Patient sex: F
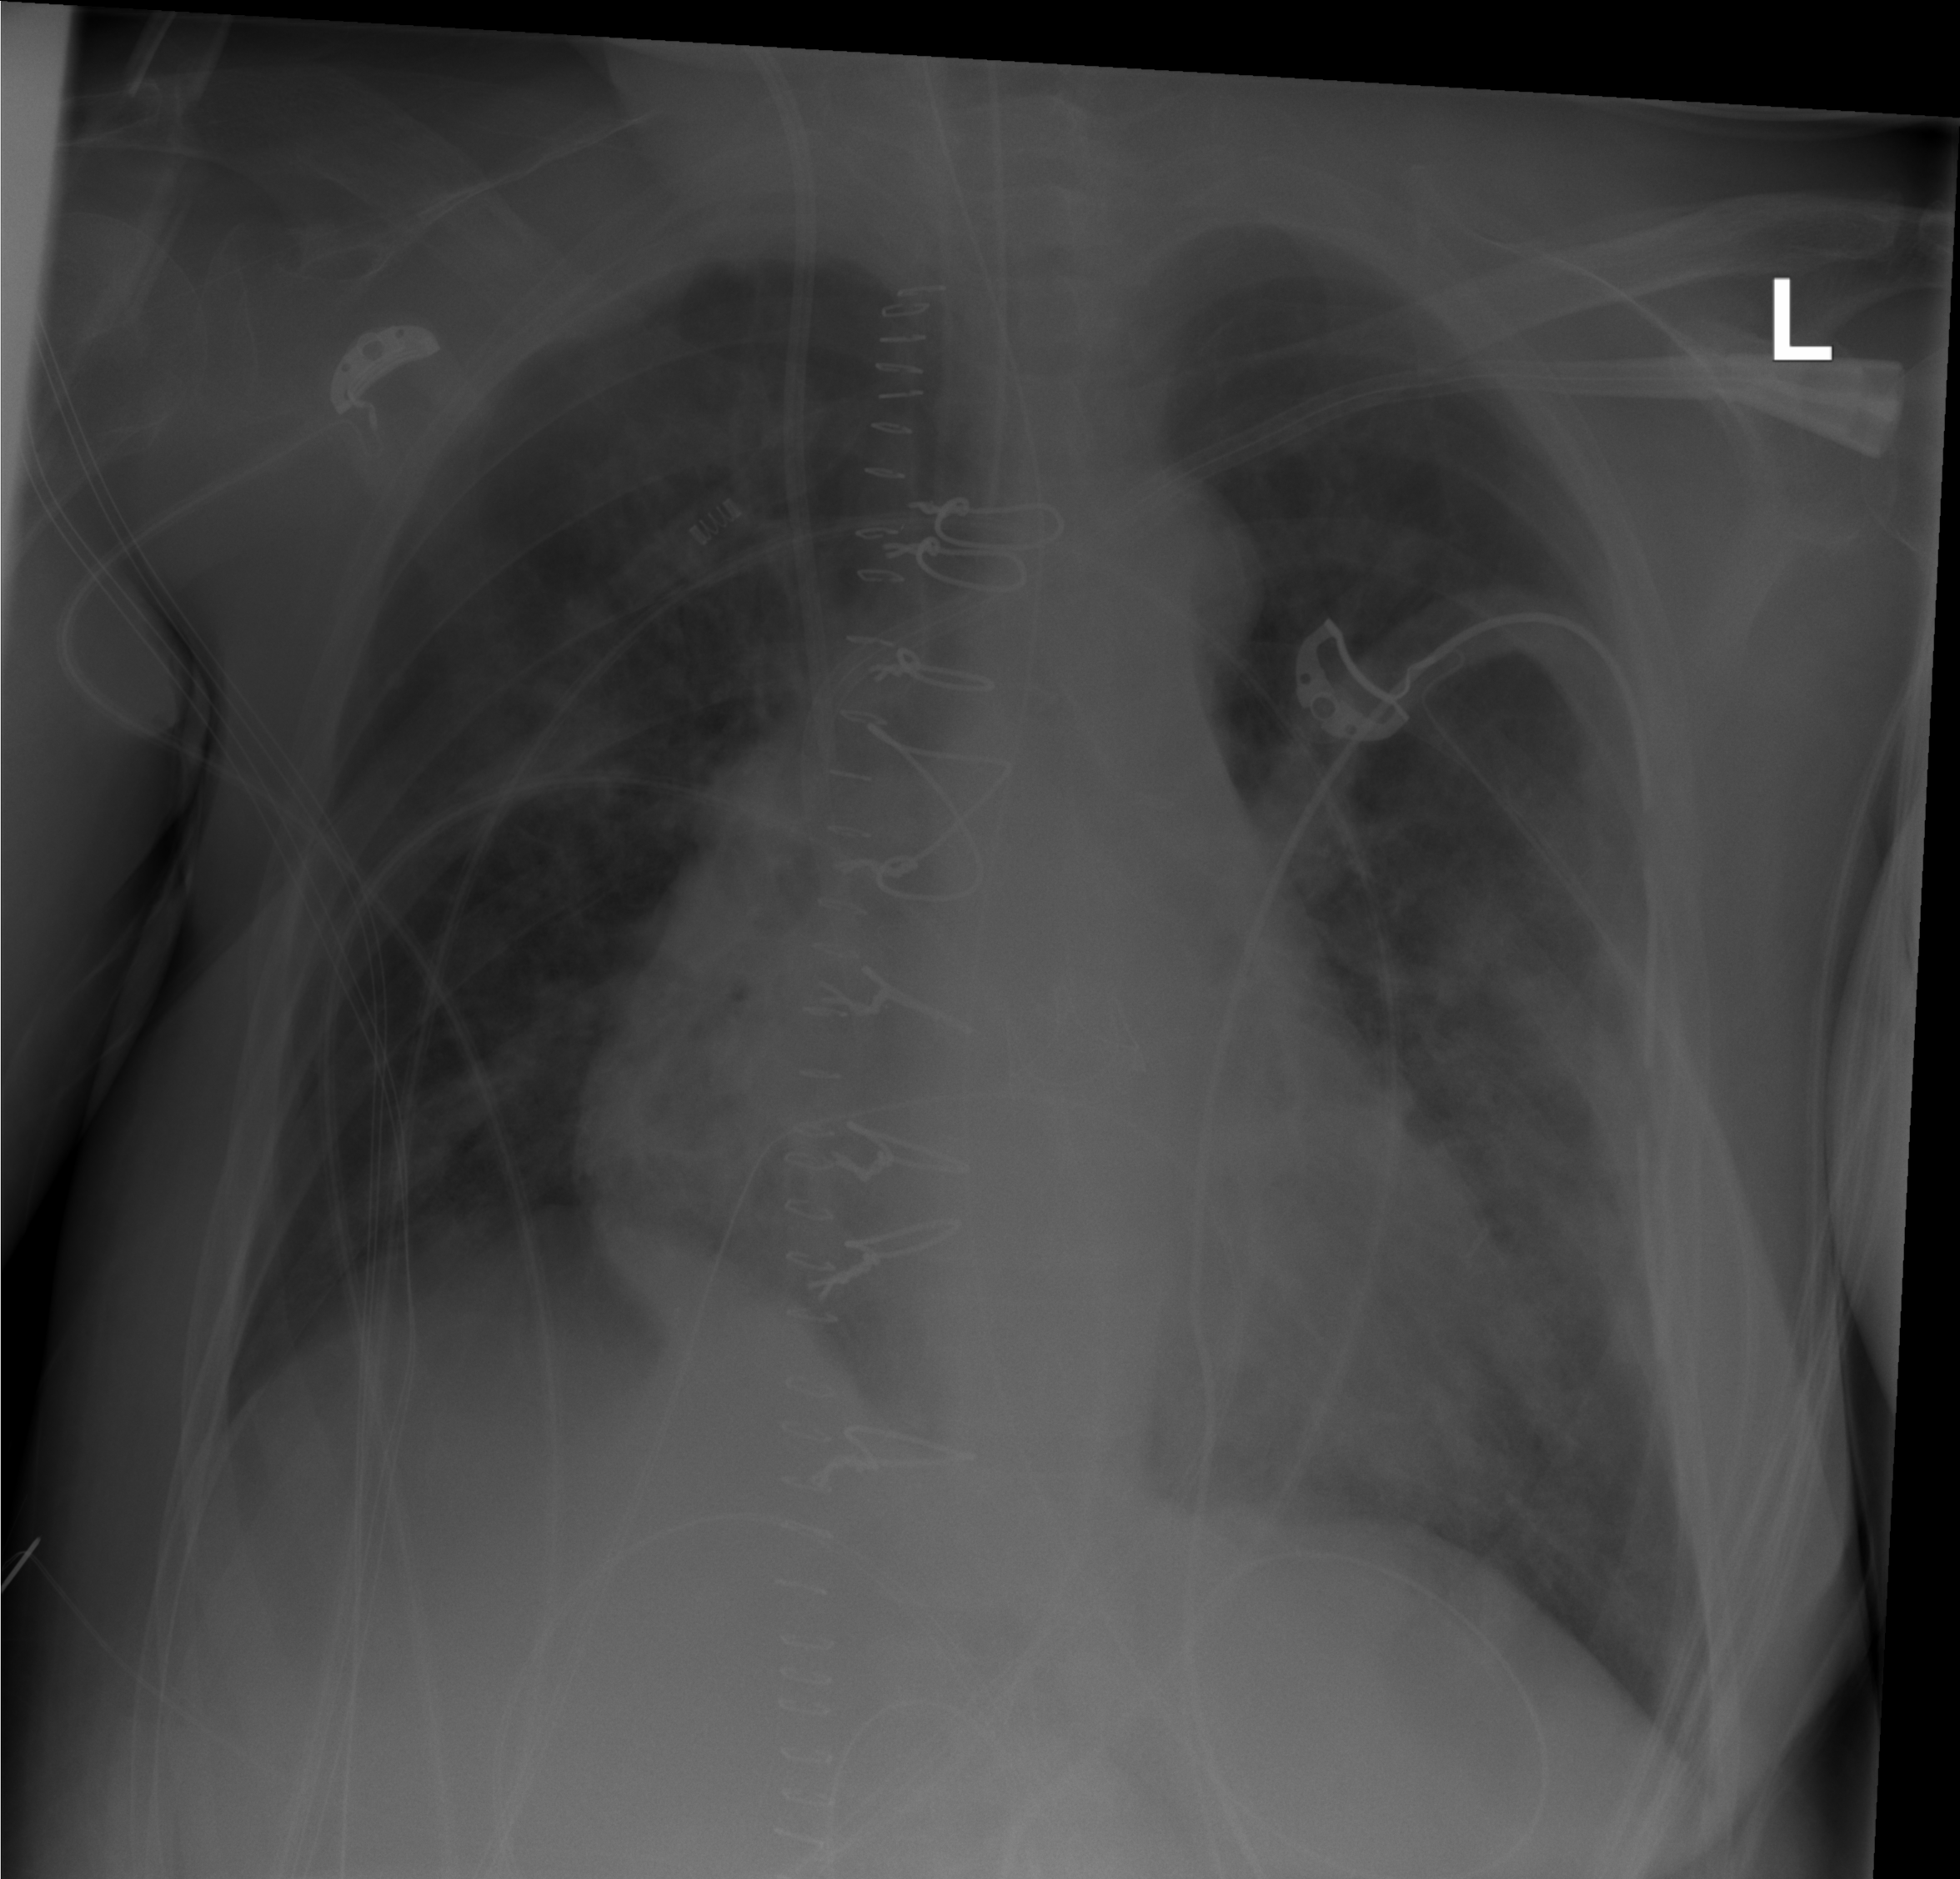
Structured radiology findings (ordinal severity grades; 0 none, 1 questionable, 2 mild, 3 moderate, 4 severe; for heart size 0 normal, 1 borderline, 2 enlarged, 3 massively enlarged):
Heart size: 2
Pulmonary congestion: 2
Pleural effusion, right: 2
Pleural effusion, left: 0
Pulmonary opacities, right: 2
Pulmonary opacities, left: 2
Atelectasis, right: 0
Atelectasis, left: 0